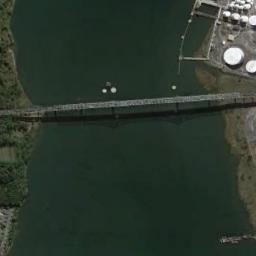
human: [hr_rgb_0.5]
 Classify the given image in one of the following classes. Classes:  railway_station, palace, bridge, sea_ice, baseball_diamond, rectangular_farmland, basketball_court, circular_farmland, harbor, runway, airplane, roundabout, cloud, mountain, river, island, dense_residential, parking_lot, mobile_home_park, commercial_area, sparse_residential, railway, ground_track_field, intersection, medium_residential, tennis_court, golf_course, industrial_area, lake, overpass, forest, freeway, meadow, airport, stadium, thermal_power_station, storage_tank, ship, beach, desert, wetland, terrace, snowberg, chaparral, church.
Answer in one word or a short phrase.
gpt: bridge